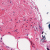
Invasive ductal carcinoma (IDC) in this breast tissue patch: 0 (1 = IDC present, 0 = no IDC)